Question: I want to make a transparent box with content inside it with the image below..

I have no idea about creating this. Should I use HTML5 techniques?
Would you please give me some help about creating this box?
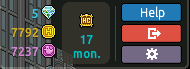
Answer: Use 'rgba()' values for 'background-color' and control the opacity by changing the alpha value('rgba(r, g, b, a)').
'''
div {
background: rgba(100, 10, 10, 0.7);
width: 300px;
height: 250px;
border-radius: 30px;
text-align: center;
line-height: 250px;
color: white;
margin: 0 auto;
}
body, html {
background: url(http://www.lorempixel.com/600/400) 100% 100%;
width: 100%;
height: 100%;
margin: 0;
}
'''
'''
<div>Content</div>
'''